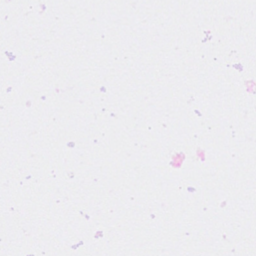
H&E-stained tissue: Breast